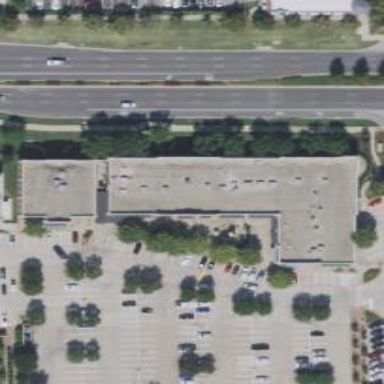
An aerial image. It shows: Retail building.